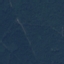
Label: Forest